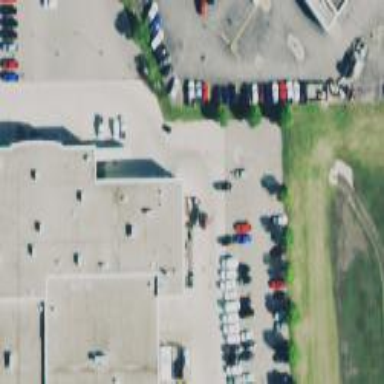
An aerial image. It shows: Building that houses car shop.